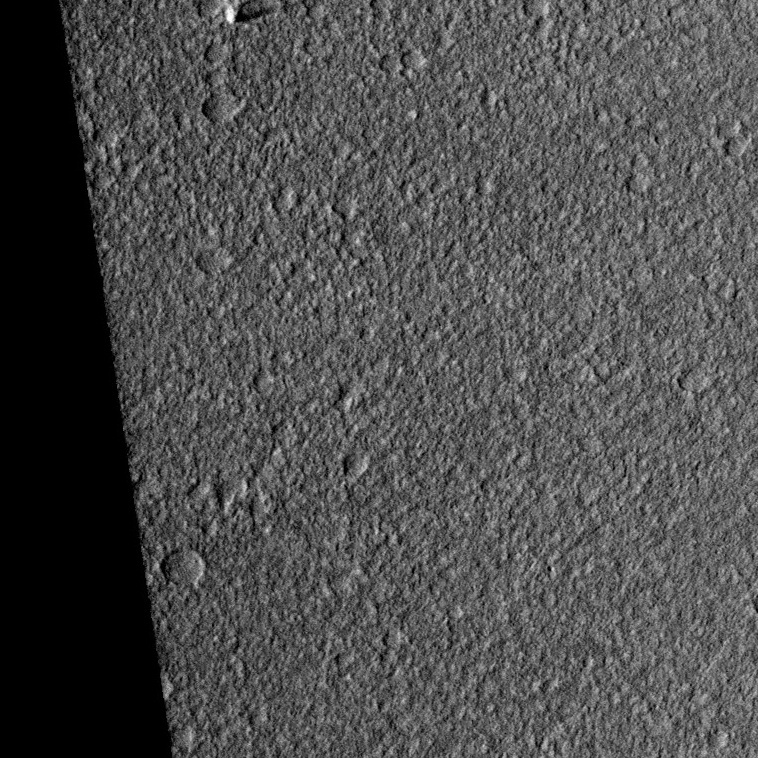
Label: dustdevil